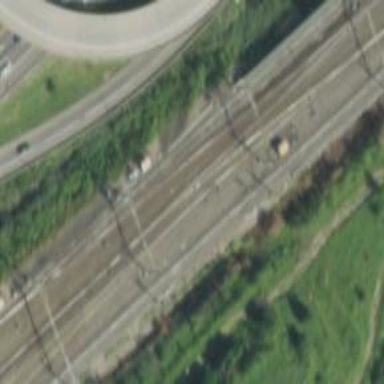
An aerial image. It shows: Railway with electrified contact lines.